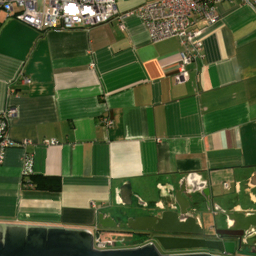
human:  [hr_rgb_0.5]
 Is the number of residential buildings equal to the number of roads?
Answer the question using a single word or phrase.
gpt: no

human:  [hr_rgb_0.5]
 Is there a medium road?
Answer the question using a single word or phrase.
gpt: no

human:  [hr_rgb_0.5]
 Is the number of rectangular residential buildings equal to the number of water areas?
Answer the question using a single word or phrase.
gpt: no

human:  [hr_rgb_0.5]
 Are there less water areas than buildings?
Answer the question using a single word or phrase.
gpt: yes

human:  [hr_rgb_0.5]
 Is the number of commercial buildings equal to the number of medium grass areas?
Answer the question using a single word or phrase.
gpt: no

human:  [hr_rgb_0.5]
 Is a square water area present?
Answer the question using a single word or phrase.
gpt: yes

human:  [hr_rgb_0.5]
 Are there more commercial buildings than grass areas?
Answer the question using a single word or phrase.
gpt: no

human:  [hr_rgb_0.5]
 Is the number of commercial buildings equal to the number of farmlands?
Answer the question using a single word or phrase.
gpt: no

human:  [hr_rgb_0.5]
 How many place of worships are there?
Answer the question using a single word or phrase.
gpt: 1

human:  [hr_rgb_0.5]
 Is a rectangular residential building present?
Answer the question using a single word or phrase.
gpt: yes

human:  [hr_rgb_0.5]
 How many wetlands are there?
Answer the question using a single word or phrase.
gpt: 4

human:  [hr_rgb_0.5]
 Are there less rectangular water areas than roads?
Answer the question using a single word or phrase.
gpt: yes

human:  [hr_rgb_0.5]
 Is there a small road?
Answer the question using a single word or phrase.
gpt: yes

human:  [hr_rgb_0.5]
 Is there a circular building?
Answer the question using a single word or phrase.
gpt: yes

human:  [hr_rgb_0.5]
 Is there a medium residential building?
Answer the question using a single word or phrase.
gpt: yes

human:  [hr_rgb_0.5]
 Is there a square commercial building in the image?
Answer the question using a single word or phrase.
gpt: no

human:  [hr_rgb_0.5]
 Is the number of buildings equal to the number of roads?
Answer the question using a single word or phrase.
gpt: no

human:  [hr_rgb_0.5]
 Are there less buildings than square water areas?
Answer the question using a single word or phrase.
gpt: no

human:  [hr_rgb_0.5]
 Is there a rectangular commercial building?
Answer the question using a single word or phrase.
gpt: yes

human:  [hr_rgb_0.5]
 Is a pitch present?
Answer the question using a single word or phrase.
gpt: yes

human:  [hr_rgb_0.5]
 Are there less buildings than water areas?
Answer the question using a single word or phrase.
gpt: no

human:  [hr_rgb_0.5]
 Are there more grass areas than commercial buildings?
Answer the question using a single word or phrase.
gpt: yes

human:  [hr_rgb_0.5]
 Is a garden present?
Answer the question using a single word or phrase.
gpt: yes

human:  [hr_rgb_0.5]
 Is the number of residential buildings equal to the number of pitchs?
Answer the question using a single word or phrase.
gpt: no

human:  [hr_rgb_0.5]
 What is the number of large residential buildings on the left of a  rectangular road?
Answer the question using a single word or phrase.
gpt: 0

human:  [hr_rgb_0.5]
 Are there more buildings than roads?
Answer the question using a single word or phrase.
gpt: yes

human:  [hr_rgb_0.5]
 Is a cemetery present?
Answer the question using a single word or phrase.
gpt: yes

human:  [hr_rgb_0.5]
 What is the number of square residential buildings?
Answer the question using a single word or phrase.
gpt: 1

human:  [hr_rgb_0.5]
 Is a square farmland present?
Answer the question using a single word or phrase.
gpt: no

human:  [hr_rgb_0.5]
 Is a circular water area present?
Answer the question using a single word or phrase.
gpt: yes

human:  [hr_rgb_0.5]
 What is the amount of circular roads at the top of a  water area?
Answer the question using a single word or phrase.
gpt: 0

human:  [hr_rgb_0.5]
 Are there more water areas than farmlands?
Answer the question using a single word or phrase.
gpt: no

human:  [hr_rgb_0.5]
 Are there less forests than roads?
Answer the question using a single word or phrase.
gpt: yes

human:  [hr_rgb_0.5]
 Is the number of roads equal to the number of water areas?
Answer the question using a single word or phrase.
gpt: no

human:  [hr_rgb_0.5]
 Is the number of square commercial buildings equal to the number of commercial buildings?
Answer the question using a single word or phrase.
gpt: no

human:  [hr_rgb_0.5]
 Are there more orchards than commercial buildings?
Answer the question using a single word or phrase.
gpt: no